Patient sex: F
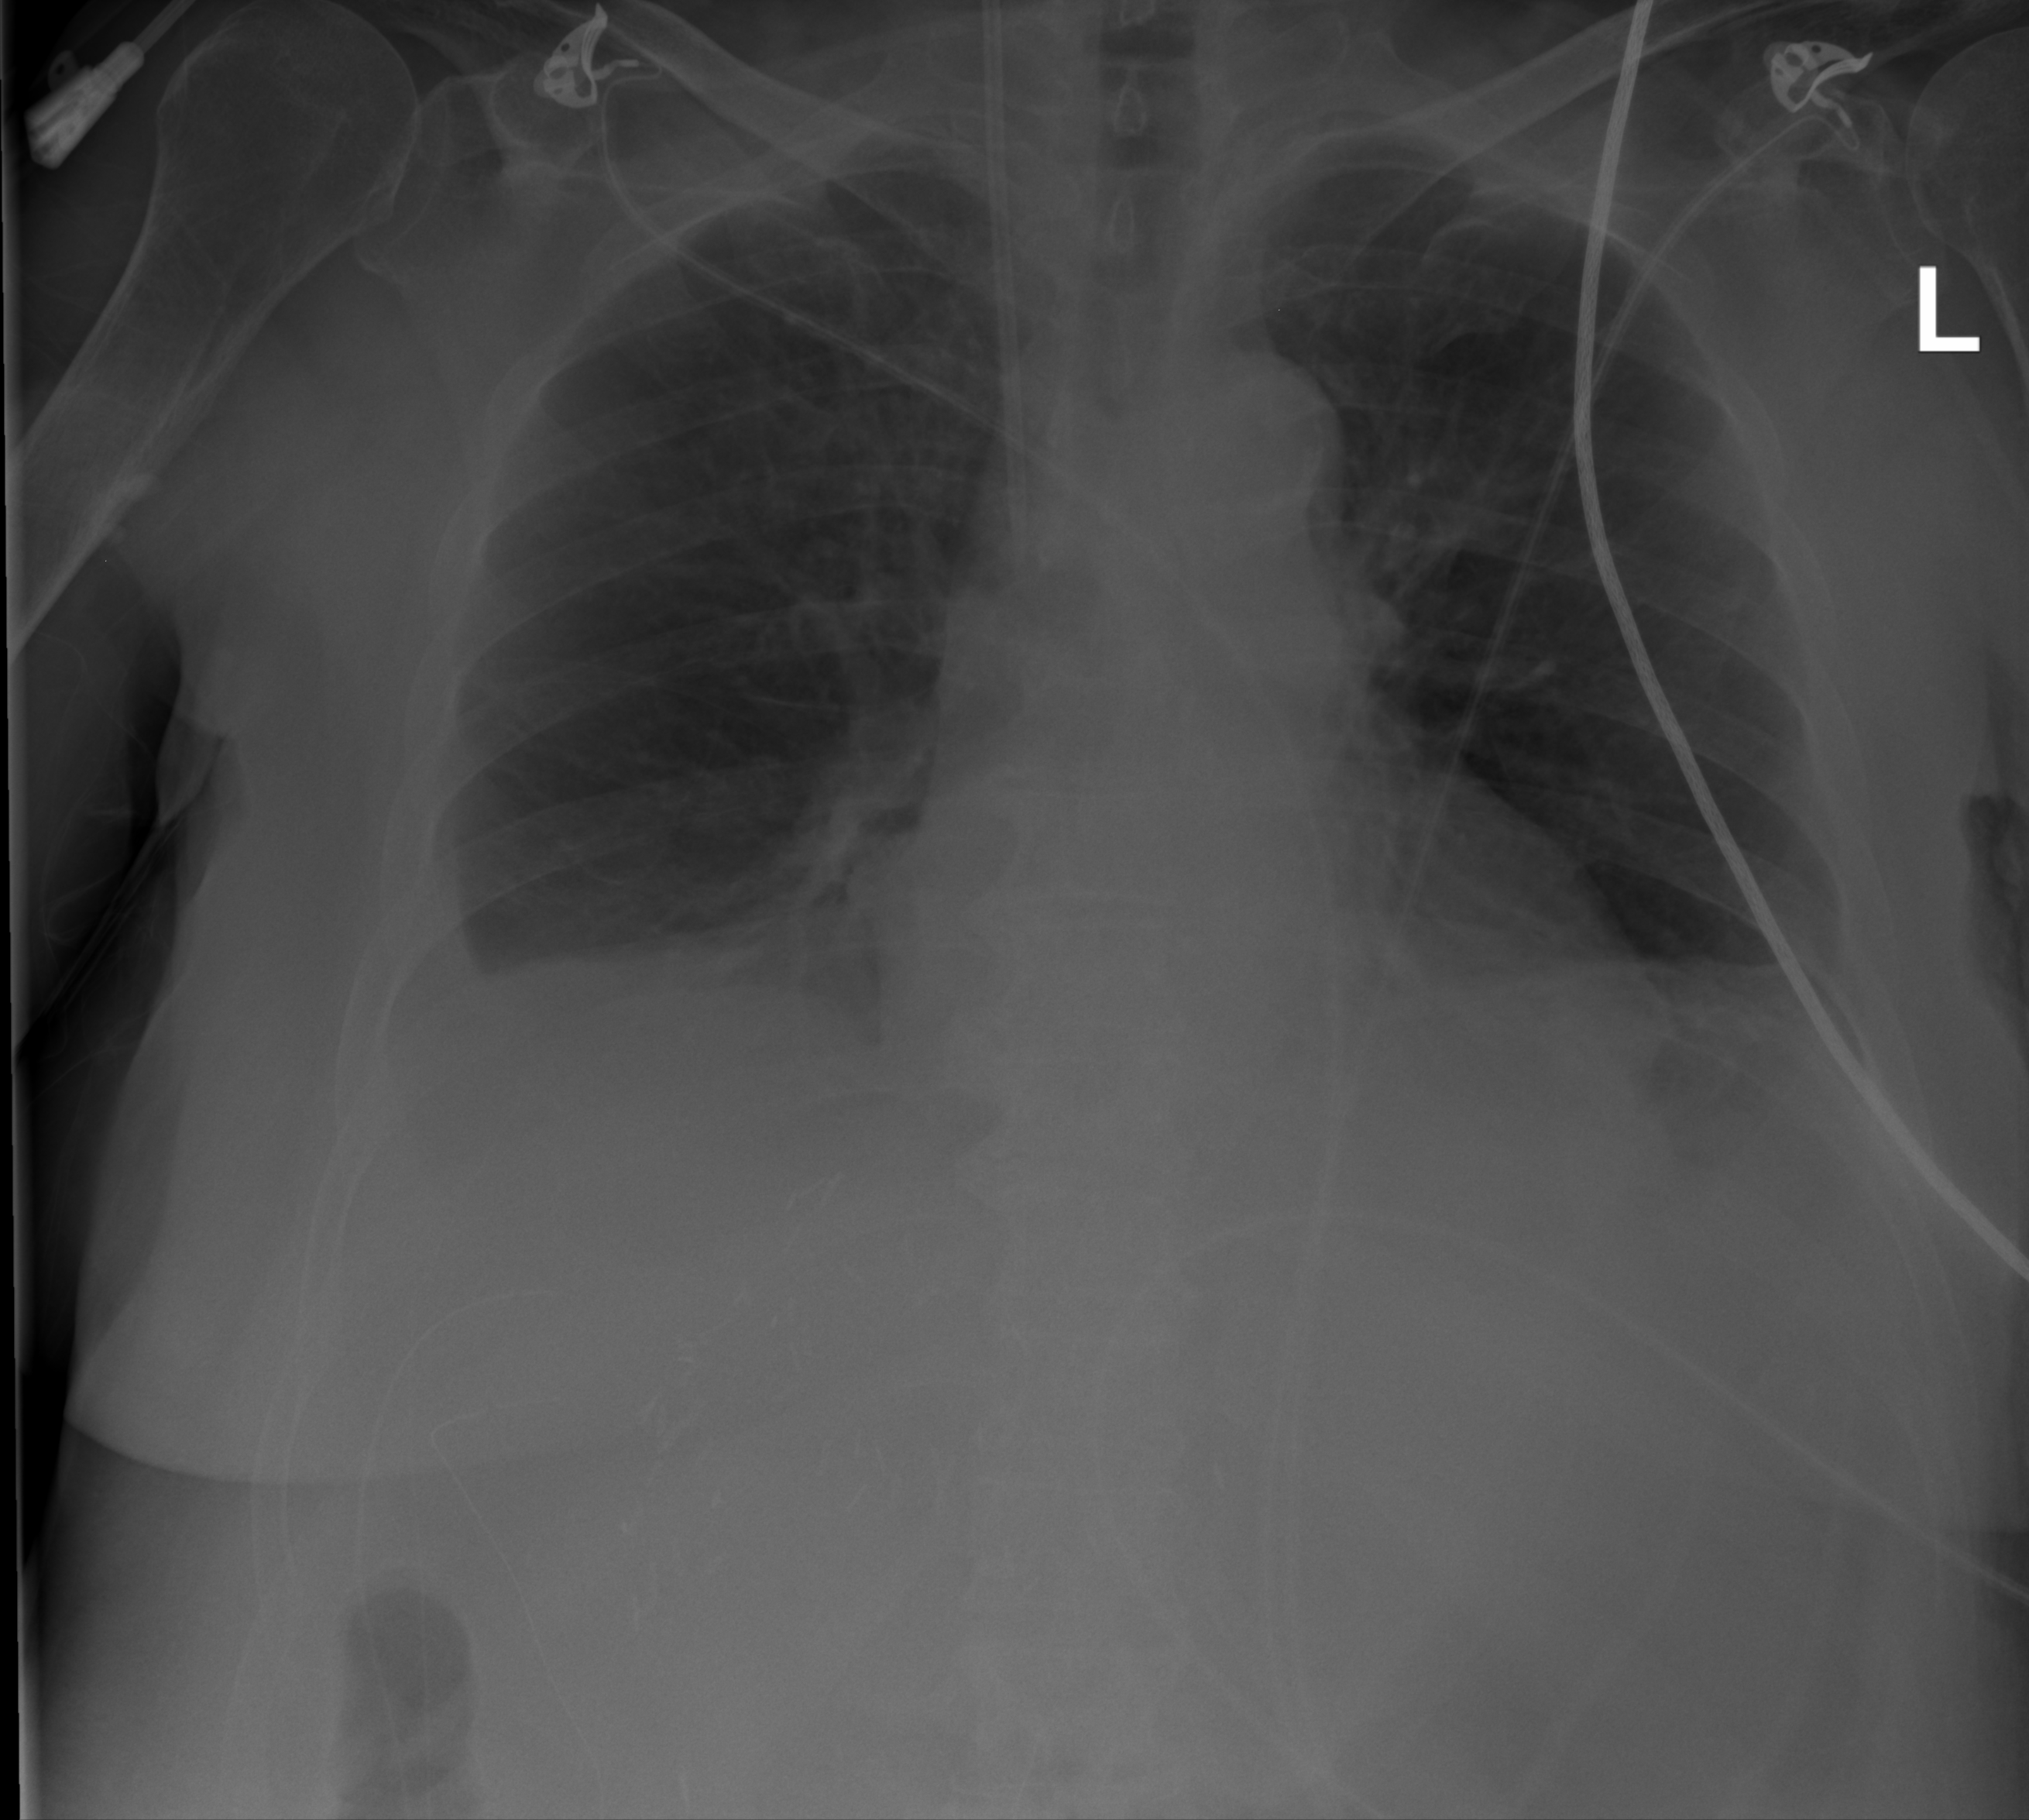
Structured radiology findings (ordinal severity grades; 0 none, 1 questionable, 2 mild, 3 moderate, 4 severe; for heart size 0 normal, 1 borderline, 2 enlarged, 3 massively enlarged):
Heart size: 0
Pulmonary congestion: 0
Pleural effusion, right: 2
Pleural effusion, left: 0
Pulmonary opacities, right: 0
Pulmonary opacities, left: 0
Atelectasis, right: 2
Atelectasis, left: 0